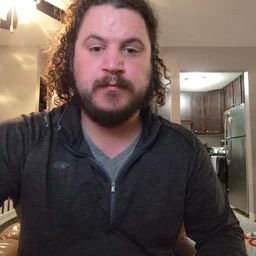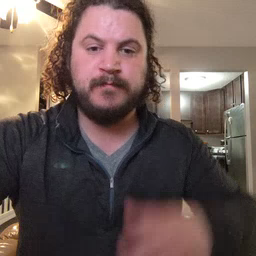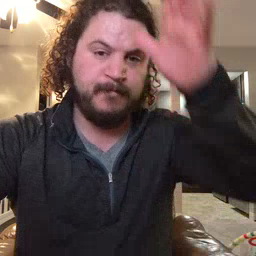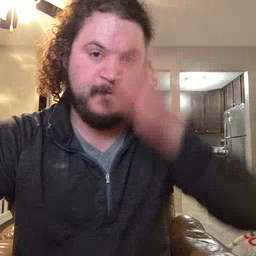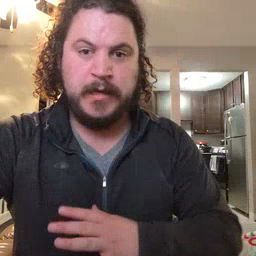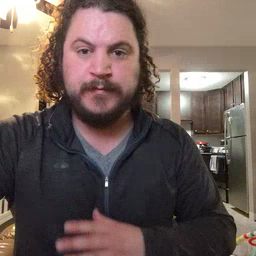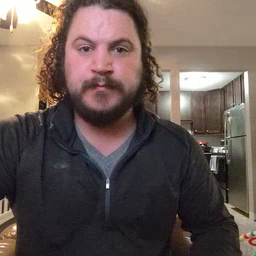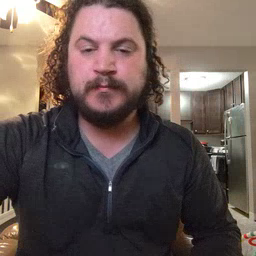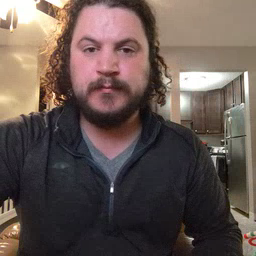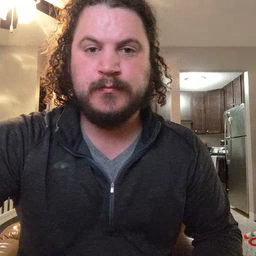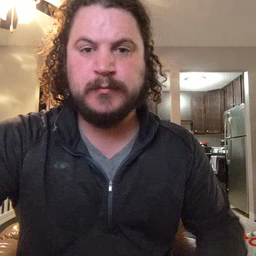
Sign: man